Question: how to change the font for members from italic to normal? please see the picture.

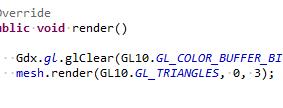
Answer: I would think it would be under Preferences > Java > Editor > Syntax Coloring